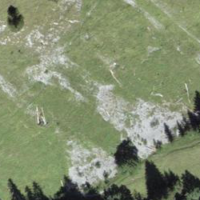
EUNIS habitat code: 23
Species observed at this site:
Tettigonia cantans
Podisma pedestris